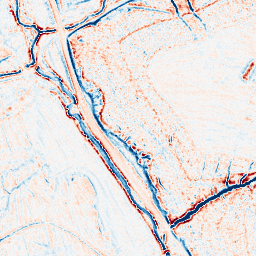
Category: edge_preserving
Decomposition family: bilateral
Decomposition parameters: d: 9
sigma_color: 150
sigma_space: 100
Upsampling method: sinc_hamming
Upsampling parameters: scale: 4
kernel_size: 16
Upsampling scale: 4